Brain MRI, t1w sequence, axial 2D slice.
Patient: age 42, sex F, weight 95 kg, height 1.95 m
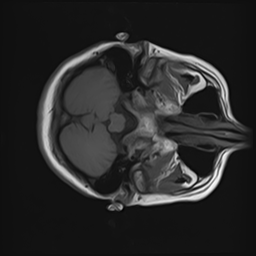